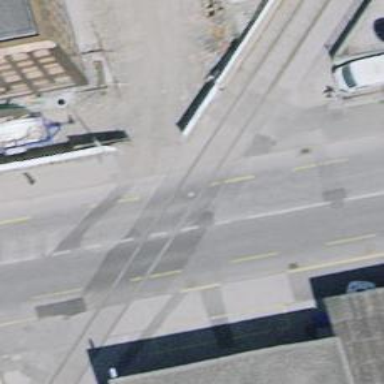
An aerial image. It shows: Level crossing along the railway.